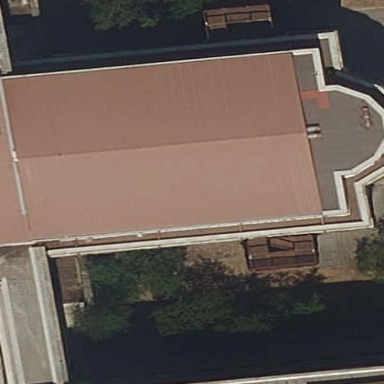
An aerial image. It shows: Part of building.